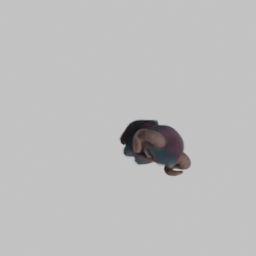
Label: animals